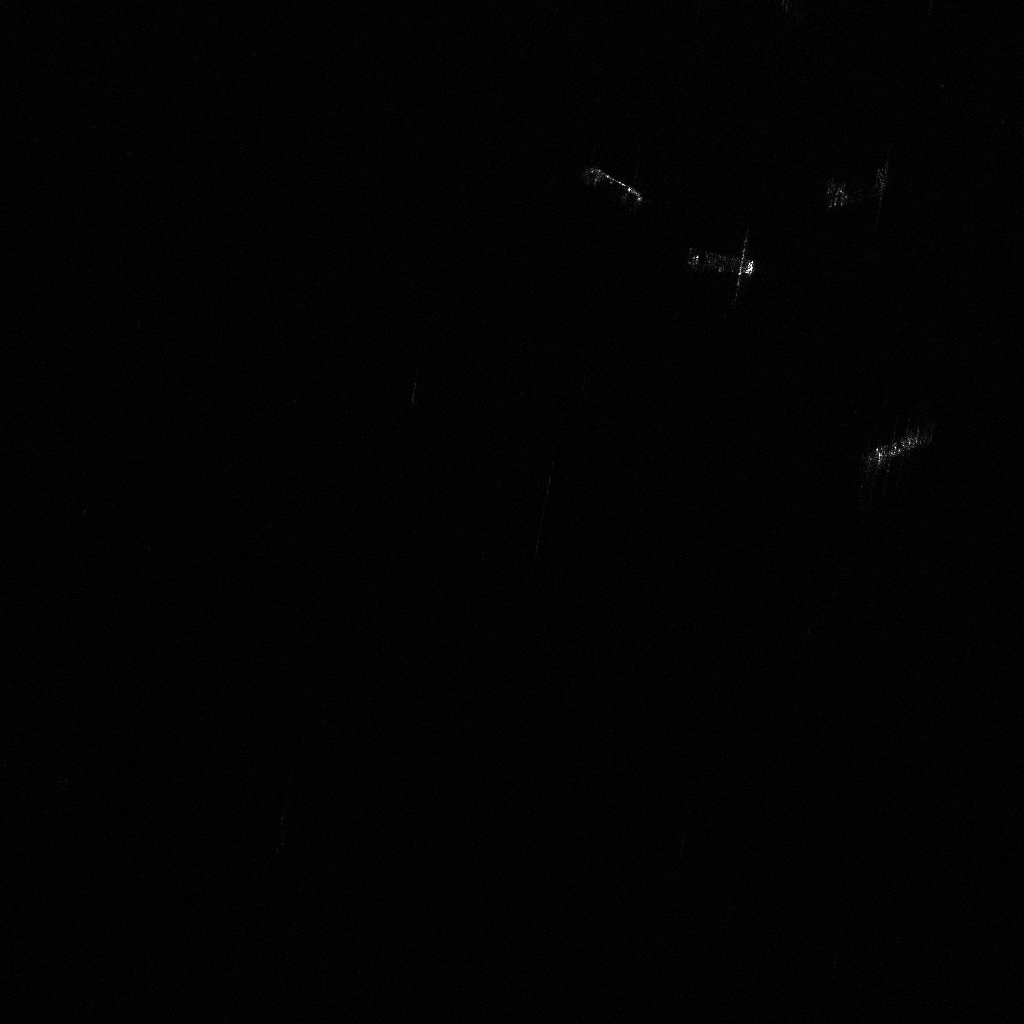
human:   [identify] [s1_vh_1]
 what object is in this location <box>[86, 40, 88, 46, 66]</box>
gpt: <ref>1 medium container at the right</ref>